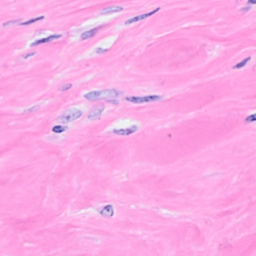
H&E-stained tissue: Breast